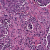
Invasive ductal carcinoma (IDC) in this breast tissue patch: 1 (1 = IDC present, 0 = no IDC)